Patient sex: M
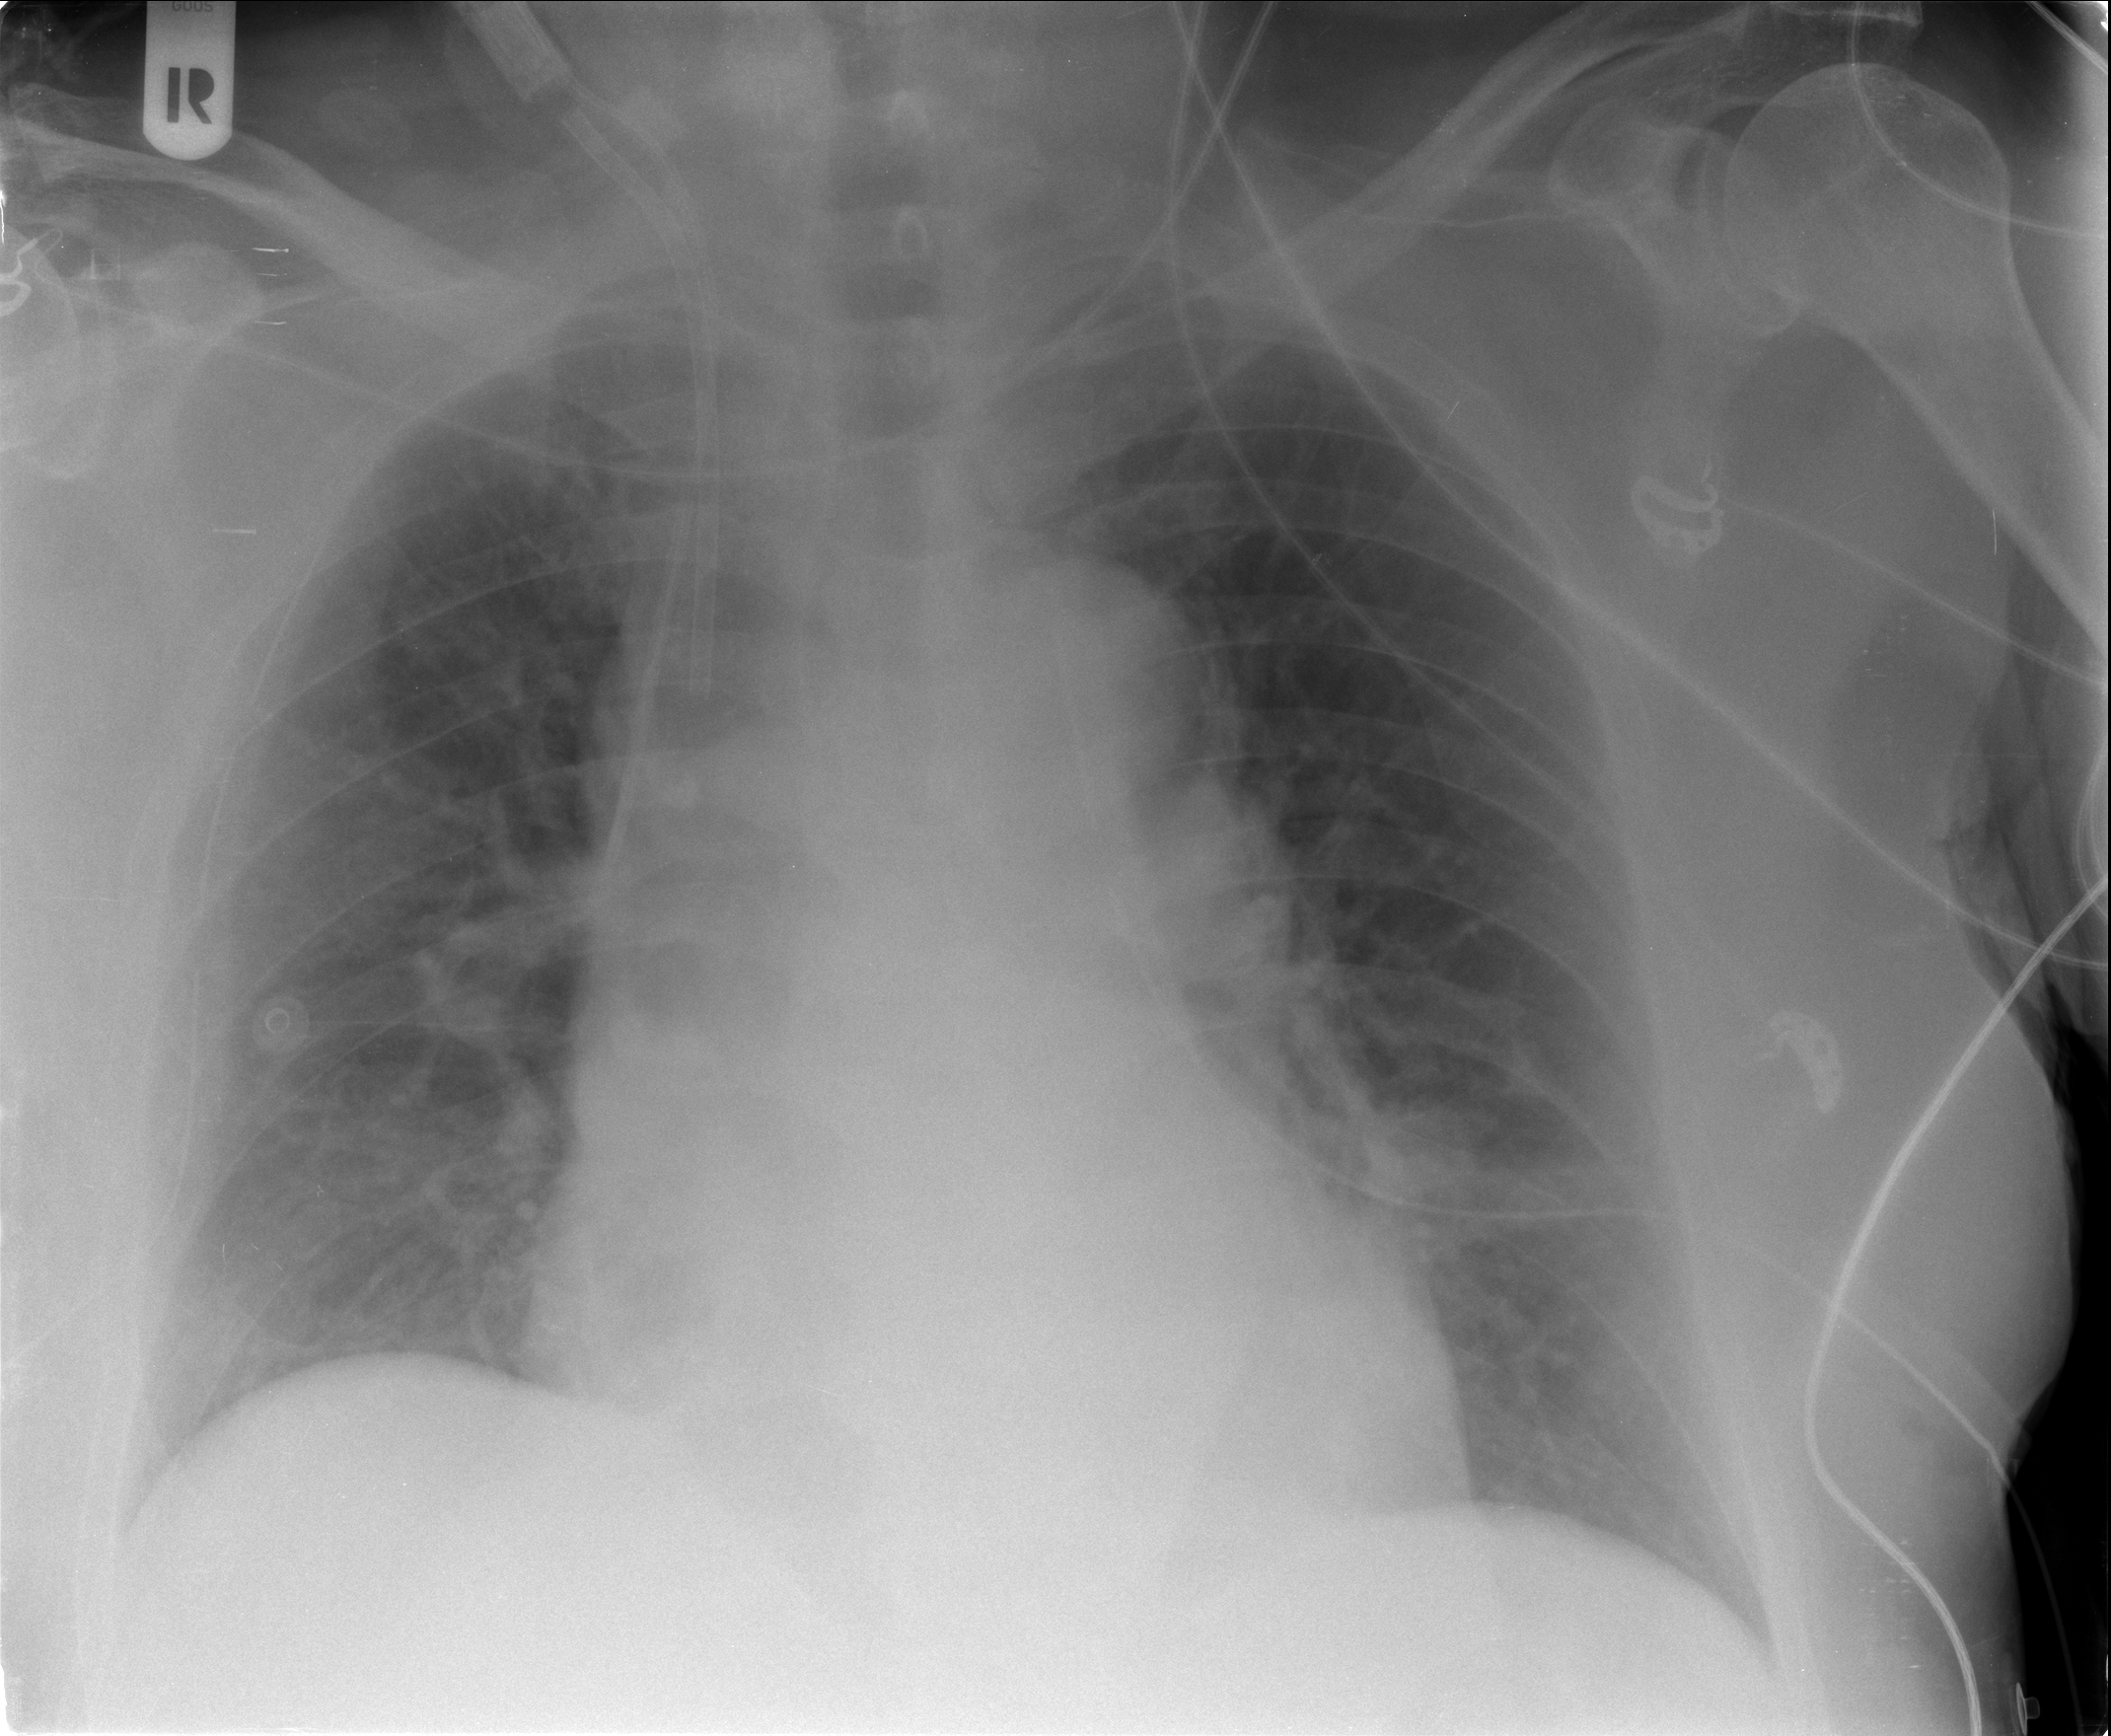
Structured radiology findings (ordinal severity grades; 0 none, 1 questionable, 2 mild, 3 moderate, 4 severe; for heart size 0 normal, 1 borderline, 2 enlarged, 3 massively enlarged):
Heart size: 0
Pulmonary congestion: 2
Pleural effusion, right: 1
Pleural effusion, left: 0
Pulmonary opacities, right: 2
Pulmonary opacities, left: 0
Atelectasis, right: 2
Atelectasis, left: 0